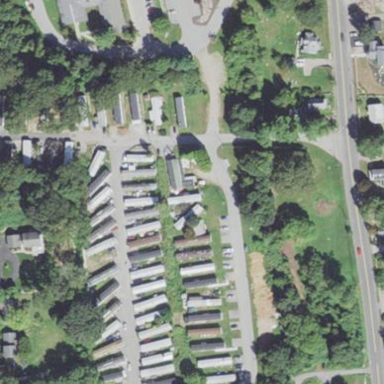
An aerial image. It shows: Residential area known as trailer park.